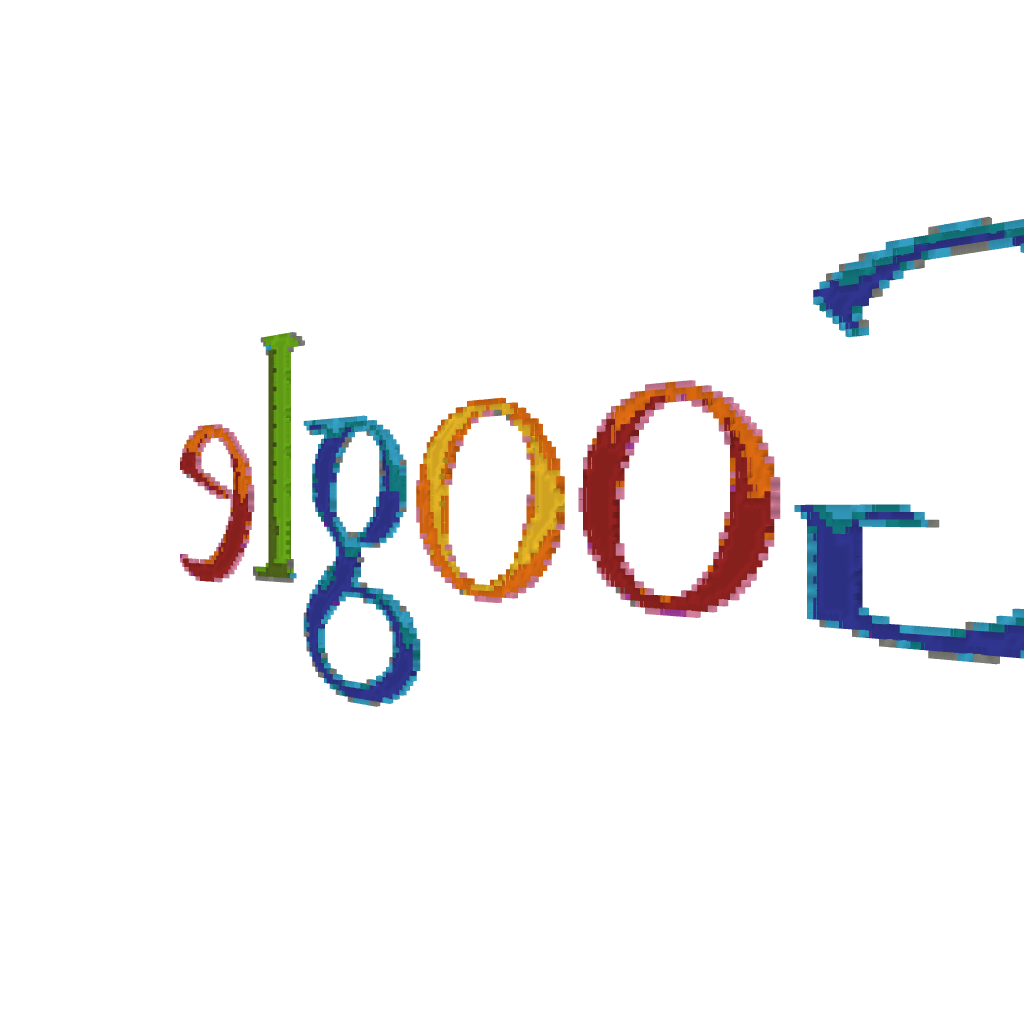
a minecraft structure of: Google